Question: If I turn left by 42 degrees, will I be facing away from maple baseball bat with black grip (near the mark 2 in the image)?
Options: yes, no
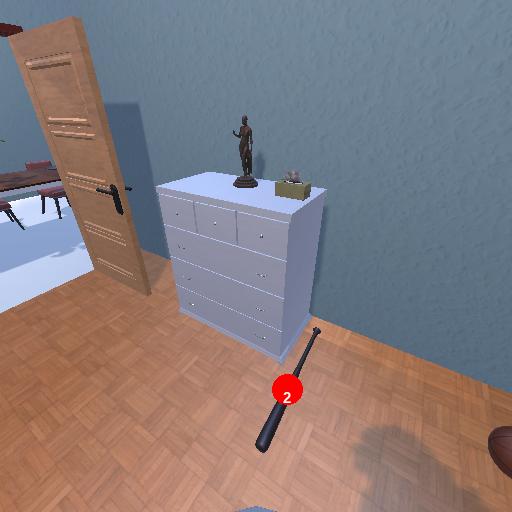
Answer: yes